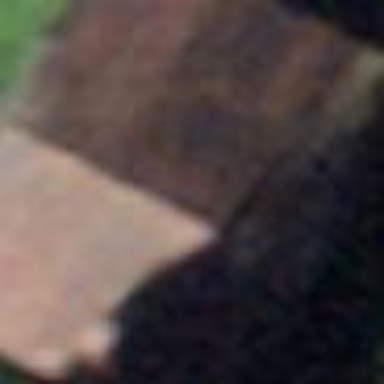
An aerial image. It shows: Cabin.